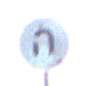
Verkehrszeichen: VerbotWenden
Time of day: SunriseSunset
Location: Outdoor (Nature)
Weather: Clear
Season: NotSpecified
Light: Natural